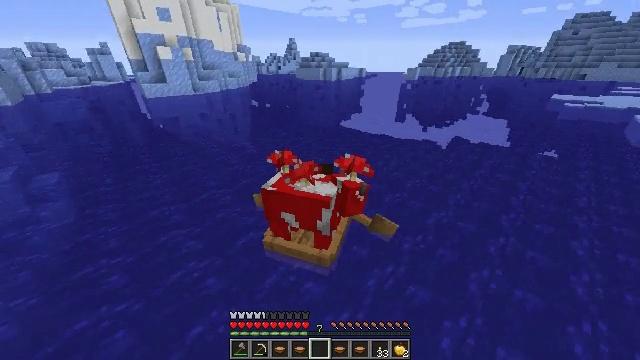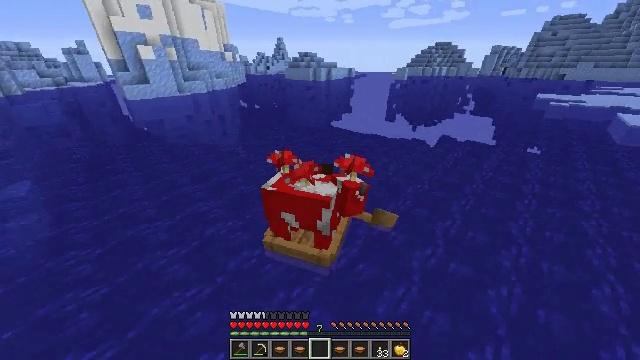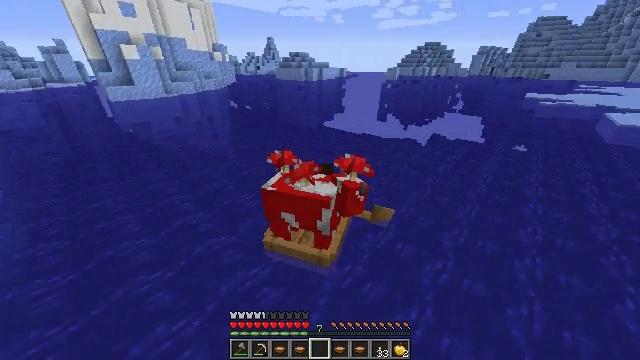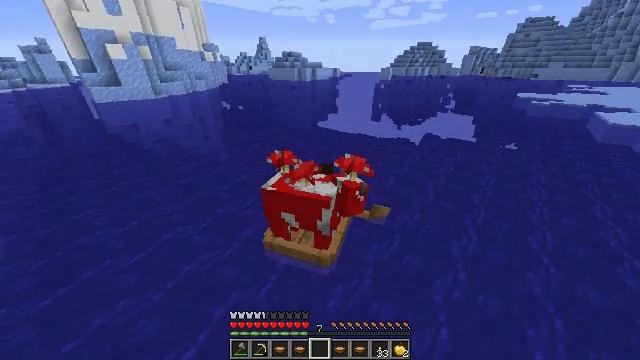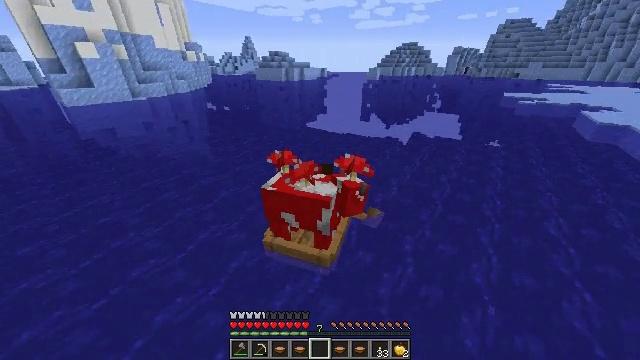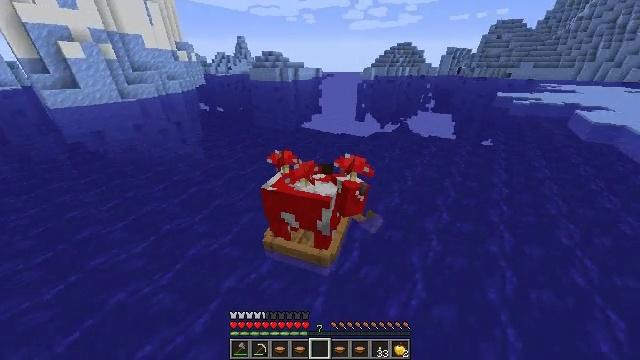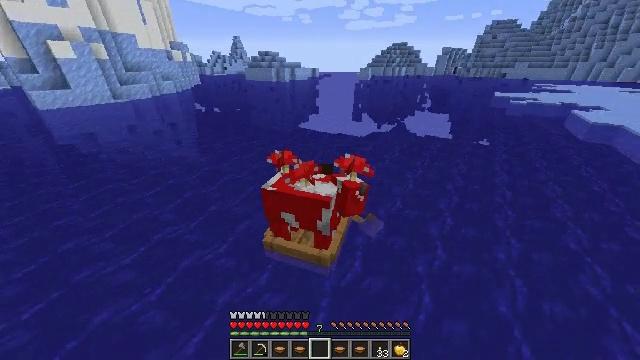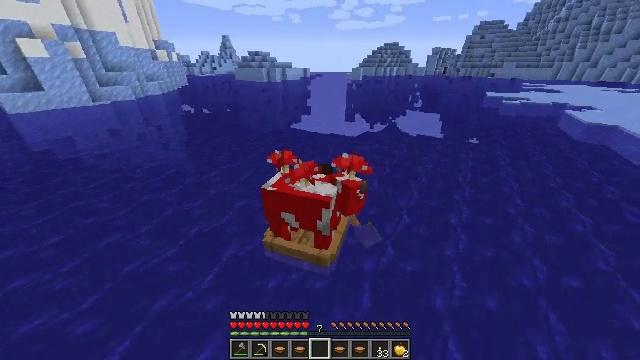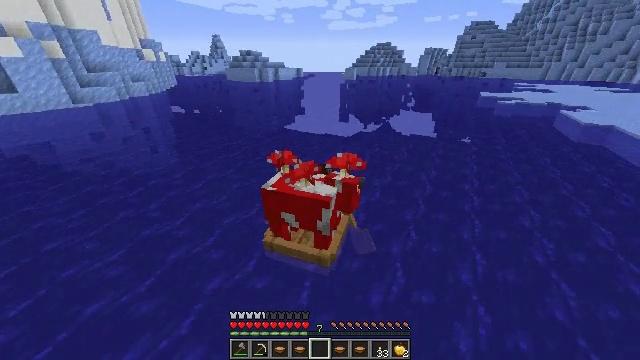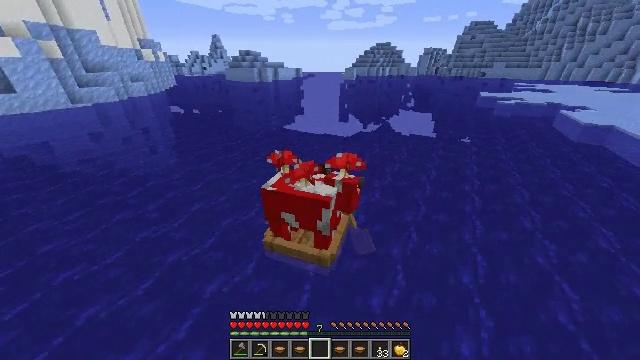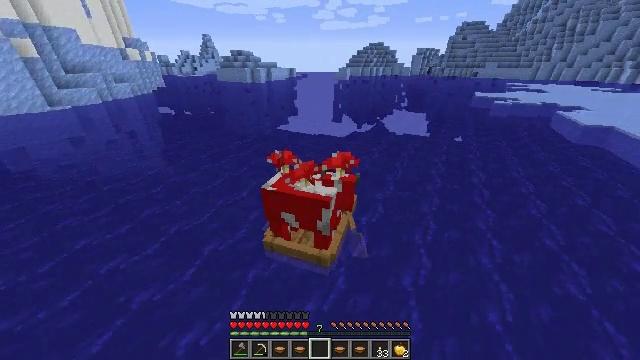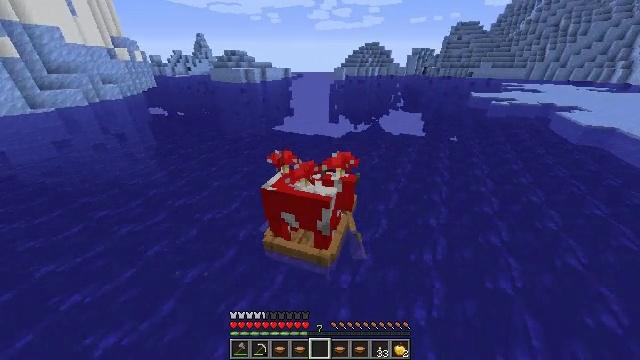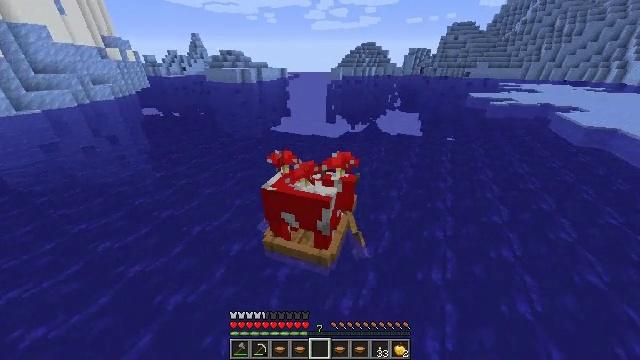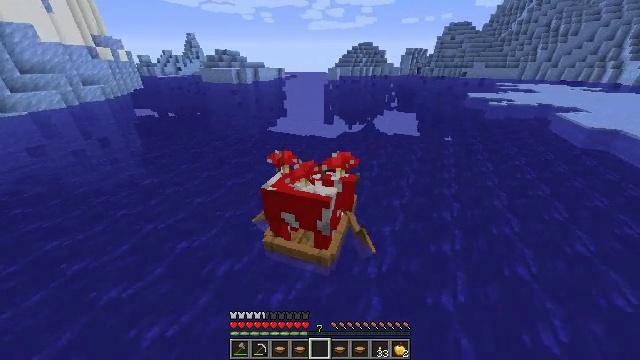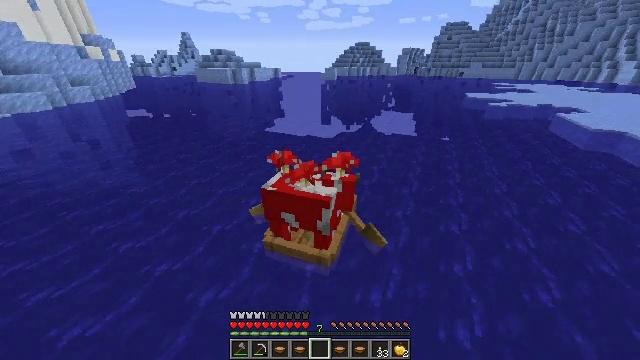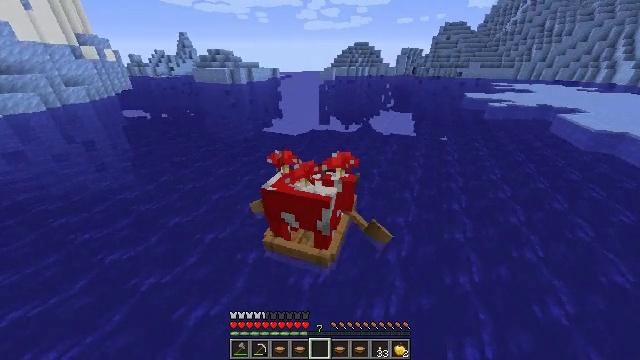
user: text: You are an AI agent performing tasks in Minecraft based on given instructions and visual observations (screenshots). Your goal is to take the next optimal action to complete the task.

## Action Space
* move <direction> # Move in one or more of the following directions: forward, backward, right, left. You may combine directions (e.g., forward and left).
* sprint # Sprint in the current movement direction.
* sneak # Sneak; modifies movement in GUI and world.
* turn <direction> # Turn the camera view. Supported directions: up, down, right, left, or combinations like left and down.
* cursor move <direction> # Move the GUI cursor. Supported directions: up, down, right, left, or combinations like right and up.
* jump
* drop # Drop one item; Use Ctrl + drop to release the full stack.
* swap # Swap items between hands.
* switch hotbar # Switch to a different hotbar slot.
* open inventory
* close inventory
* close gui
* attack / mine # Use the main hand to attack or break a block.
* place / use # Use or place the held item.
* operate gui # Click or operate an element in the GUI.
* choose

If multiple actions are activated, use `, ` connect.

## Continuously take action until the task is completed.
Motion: motion action
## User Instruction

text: Remove a mushroom stew from the inventory.
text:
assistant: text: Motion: move forward, sprint
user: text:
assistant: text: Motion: move forward, sprint
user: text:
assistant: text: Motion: move forward, sprint
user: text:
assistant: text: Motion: move forward, sprint
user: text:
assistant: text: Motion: move forward, sprint
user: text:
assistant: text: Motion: move forward, sprint
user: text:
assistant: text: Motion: move forward, sprint
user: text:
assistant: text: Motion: move forward, sprint
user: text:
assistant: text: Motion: move forward, sprint
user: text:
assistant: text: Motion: move forward, sprint
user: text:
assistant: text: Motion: move forward, sprint
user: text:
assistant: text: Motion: move forward, sprint
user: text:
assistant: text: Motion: move forward, sprint
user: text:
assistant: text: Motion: move forward, sprint
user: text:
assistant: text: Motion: move forward, sprint
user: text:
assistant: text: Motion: move forward, sprint
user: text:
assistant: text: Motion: move forward, sprint, turn left
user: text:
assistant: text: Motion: move forward, sprint, turn left
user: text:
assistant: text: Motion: move forward, sprint, turn left
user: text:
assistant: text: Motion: move forward, sprint, turn left
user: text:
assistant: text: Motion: move forward, sprint
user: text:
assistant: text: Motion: move forward, sprint
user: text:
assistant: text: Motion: move forward, sprint
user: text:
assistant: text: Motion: move forward, sprint
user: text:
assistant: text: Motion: move forward, sprint
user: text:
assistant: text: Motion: move forward, sprint, turn left
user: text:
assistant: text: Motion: move forward, sprint, turn left
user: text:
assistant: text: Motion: move forward, sprint, turn left
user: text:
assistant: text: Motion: move forward, sprint, turn left
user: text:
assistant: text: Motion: move forward, sprint, turn left